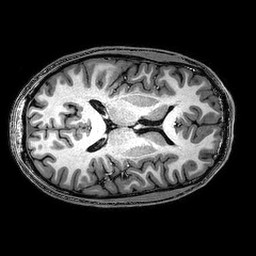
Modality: T1w
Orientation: axial
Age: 22
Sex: male
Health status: healthy
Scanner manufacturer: philips
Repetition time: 0.008153 s
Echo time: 0.00374 s